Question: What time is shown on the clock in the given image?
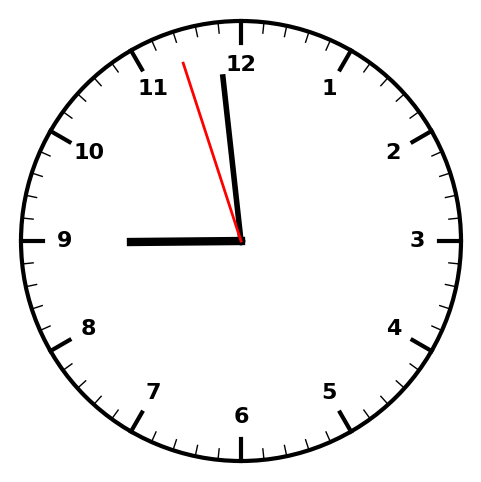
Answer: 08:58:57